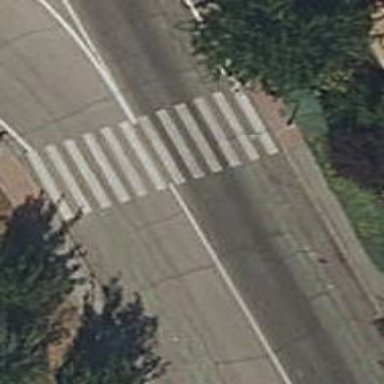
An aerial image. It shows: Uncontrolled crossing on the road.